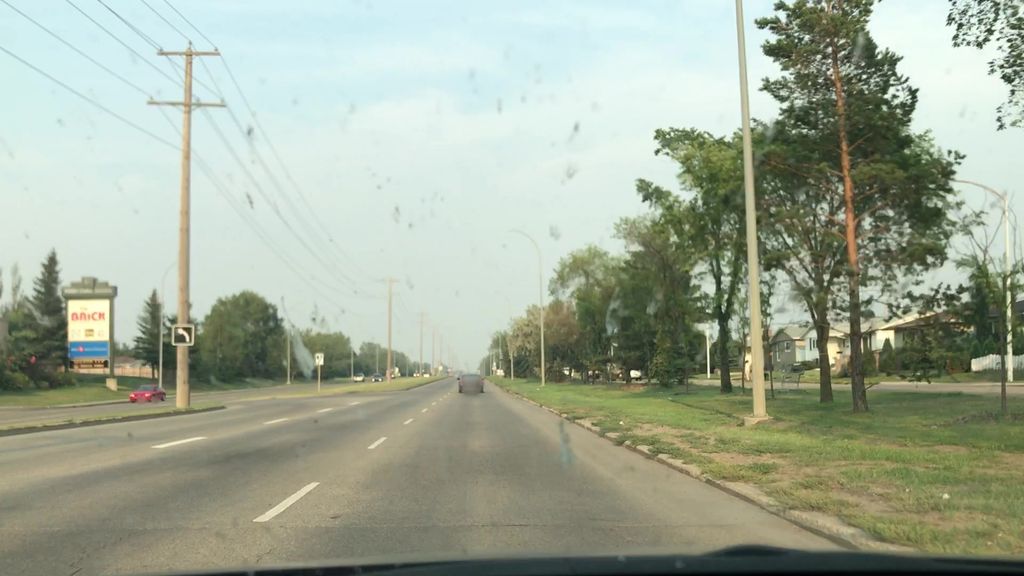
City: edmonton